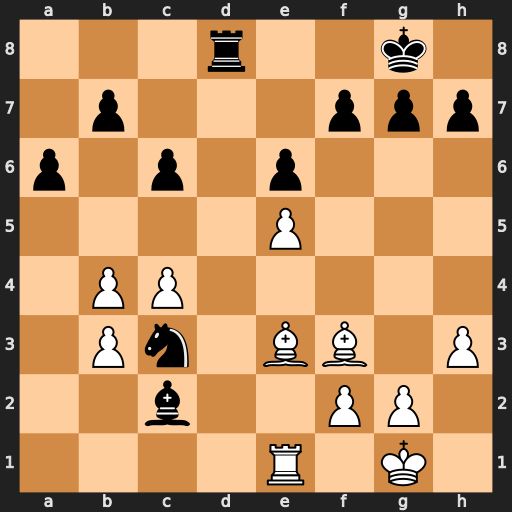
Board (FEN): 3r2k1/1p3ppp/p1p1p3/4P3/1PP5/1Pn1BB1P/2b2PP1/4R1K1
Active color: w
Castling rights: -
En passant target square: -
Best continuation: Rc1 Na2 Rxc2